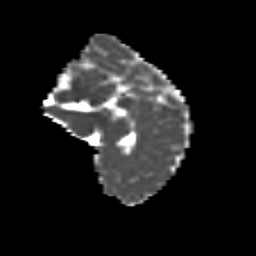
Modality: MD
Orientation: sagittal
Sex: female
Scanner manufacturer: siemens
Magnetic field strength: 3 T
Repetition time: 5 s
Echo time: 0.071 s